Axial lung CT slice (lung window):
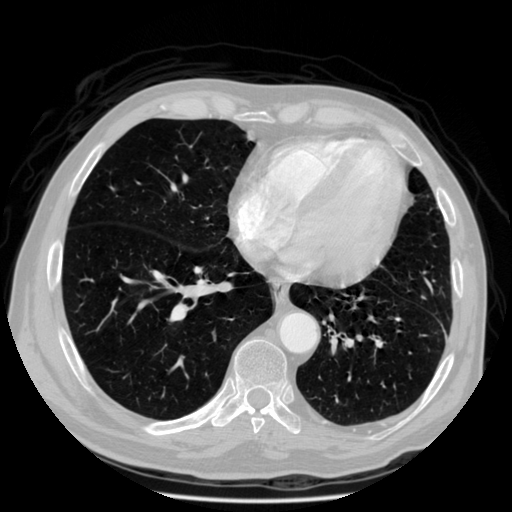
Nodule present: no